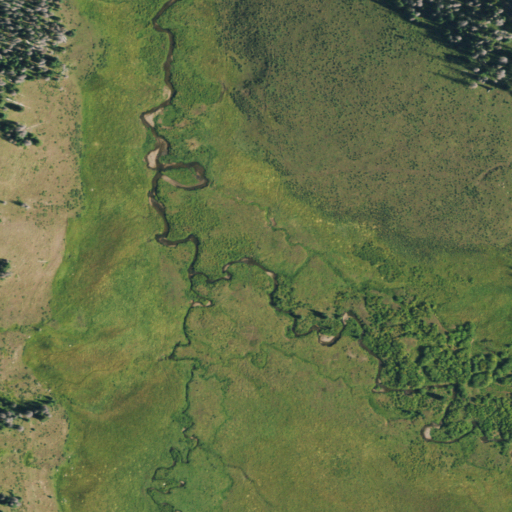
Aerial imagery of plain(s) in Colorado named Upper Beaver Meadow containing herbaceous wetlands, grassland, woody wetlands, and evergreen forest